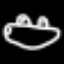
Label: frog